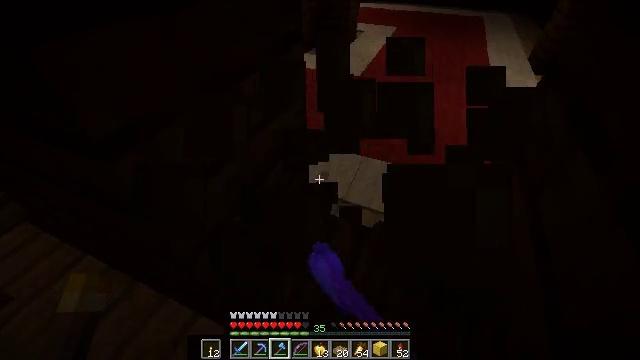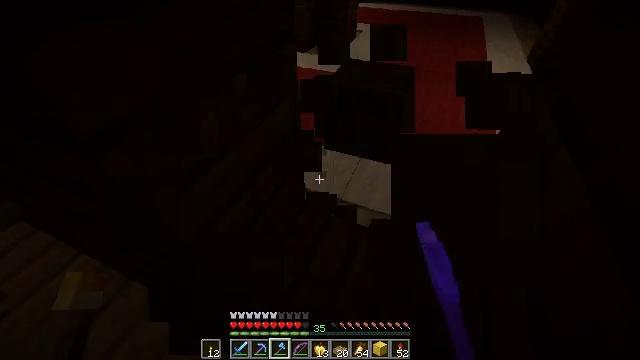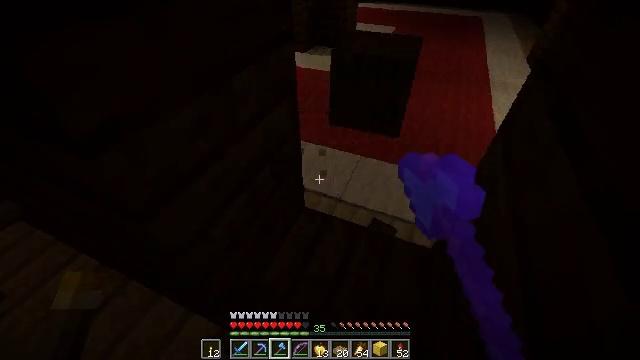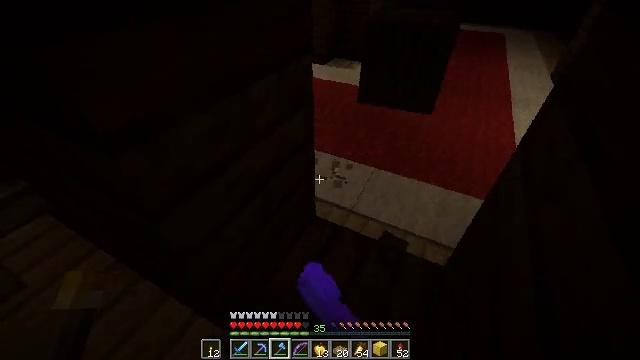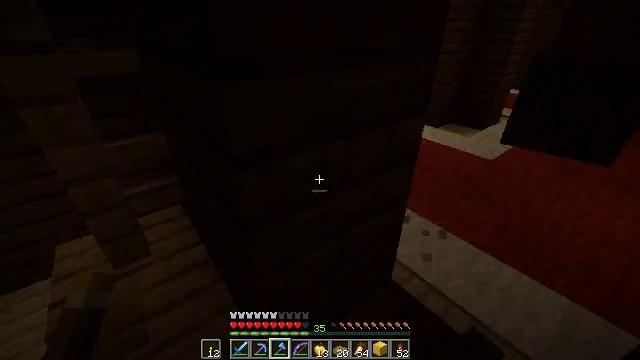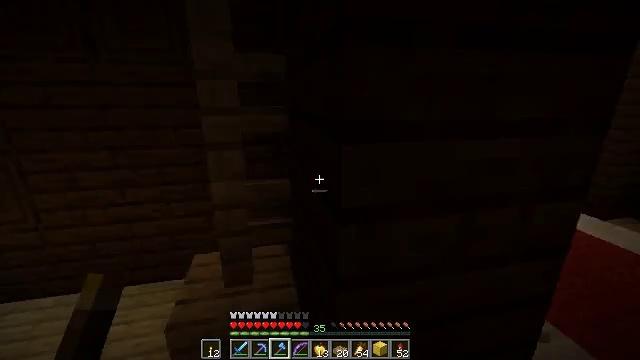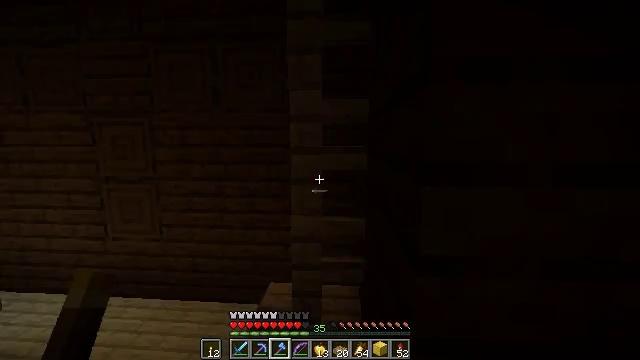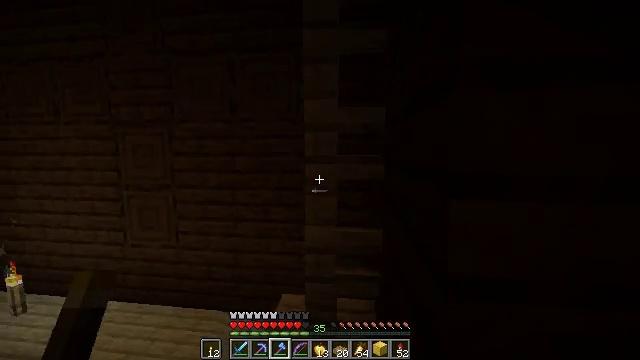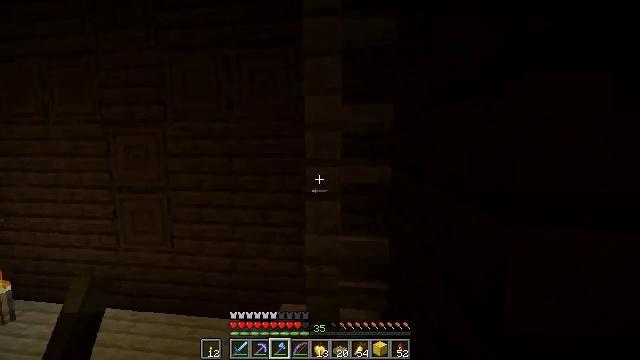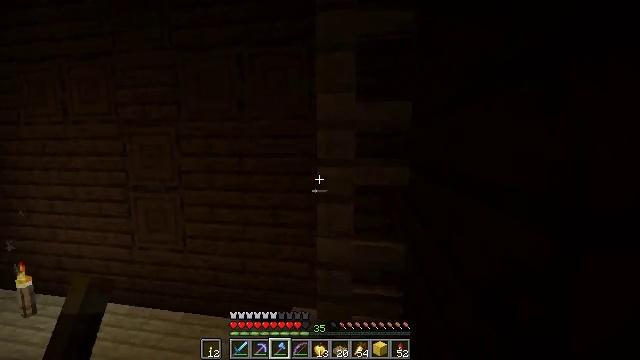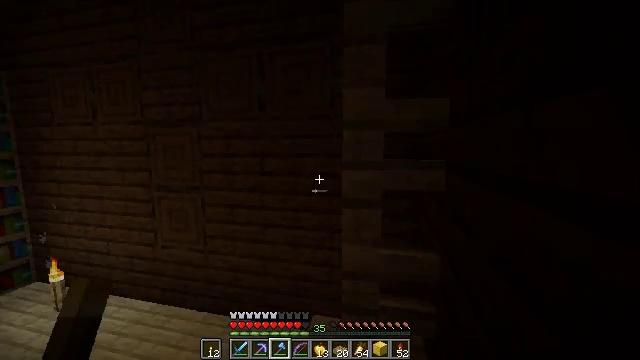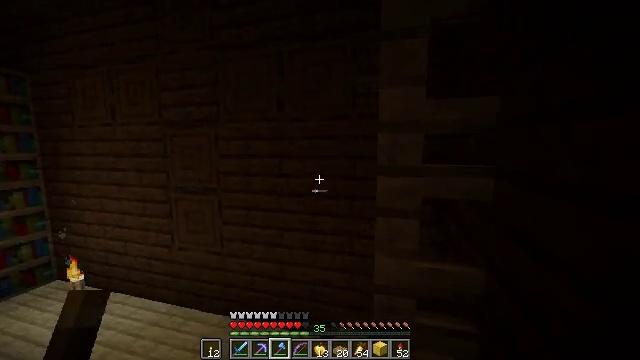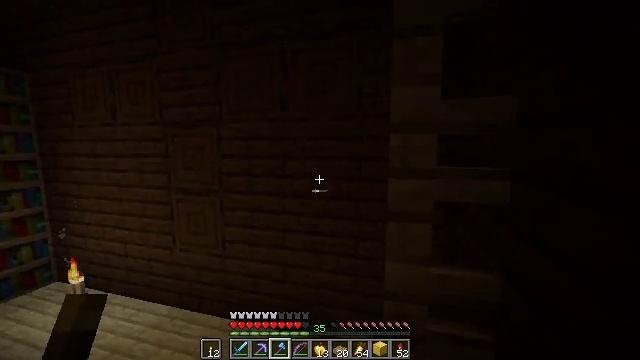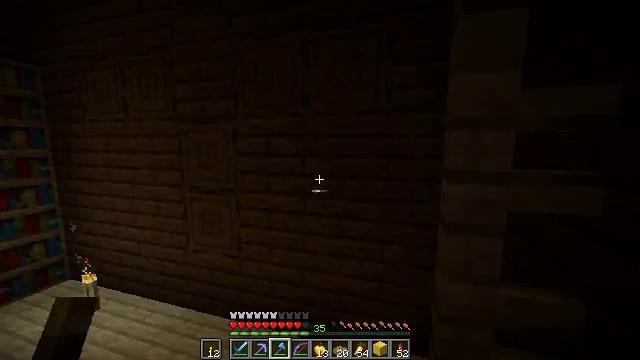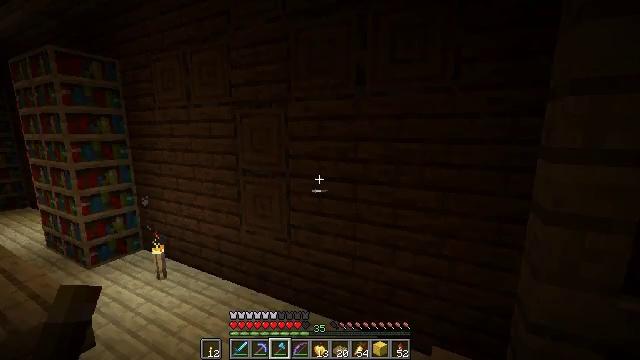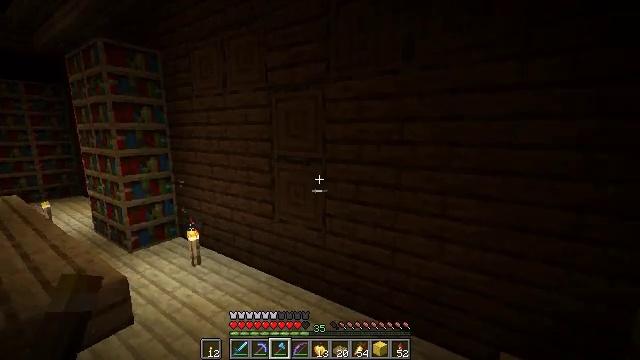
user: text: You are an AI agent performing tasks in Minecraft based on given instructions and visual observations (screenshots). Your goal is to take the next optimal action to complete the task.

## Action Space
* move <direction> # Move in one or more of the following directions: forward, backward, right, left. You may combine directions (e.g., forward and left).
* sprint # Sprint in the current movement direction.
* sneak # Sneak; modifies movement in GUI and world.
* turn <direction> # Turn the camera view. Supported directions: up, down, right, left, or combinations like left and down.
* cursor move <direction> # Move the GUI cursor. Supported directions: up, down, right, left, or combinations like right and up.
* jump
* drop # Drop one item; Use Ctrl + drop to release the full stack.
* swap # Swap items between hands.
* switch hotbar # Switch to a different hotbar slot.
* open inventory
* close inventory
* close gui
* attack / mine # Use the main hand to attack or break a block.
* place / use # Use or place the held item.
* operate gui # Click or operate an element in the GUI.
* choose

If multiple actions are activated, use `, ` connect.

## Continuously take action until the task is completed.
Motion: motion action
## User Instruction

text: Mine the dark oak log from a tree.
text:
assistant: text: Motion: attack / mine
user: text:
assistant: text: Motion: attack / mine
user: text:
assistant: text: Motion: turn left and up, attack / mine
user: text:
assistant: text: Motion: turn left and up
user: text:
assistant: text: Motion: turn left and up
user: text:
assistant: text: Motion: turn left and up
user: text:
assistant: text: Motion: move forward, turn left and up
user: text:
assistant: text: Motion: move forward
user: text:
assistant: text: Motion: move forward, turn left
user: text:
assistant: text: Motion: move forward and move left, turn left
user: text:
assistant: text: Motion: move forward and move left, turn left
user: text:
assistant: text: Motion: move forward and move left
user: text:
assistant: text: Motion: move forward and move left, turn left
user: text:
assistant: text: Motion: move forward and move left, turn left and down
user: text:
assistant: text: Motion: move forward and move left, turn left
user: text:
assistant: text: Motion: move forward and move left, turn left
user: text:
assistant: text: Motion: move forward and move left
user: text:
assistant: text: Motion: move forward and move left
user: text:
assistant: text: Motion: move forward and move left, turn right
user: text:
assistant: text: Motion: move forward, turn right, attack / mine
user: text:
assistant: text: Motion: move forward, attack / mine
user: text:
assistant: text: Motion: move forward, attack / mine
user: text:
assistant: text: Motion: move forward, attack / mine
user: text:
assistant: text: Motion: move forward, attack / mine
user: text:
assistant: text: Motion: move forward, attack / mine
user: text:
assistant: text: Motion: attack / mine